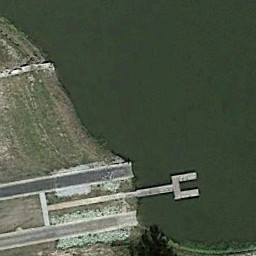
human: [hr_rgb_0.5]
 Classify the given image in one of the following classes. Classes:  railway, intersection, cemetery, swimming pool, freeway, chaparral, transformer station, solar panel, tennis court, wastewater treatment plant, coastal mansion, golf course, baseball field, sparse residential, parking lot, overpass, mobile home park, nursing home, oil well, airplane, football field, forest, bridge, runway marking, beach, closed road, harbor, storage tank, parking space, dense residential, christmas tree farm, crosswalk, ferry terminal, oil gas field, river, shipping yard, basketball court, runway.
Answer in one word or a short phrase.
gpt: ferry terminal